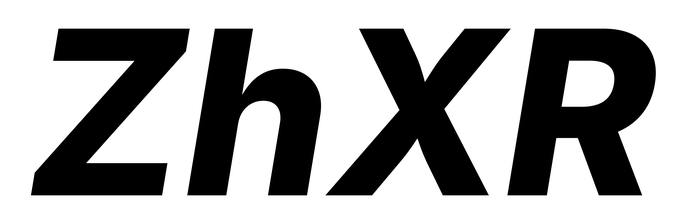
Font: Inter-Italic_ExtraBold_Italic